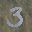
Label: 3